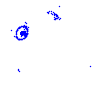
Particle: electron